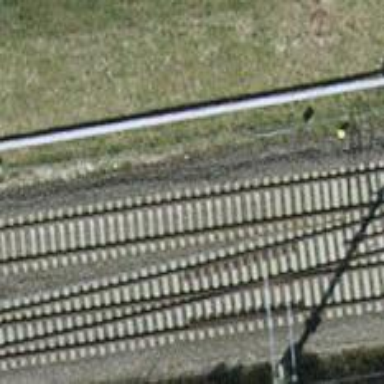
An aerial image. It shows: Milestone along the railway with catenary mast.